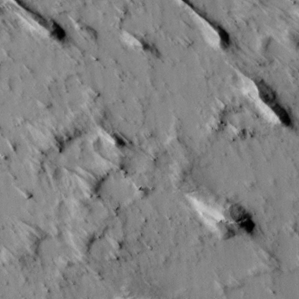
Label: non_frost